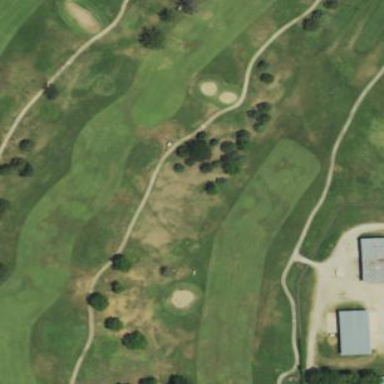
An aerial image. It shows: Golf fairway surrounded by grass.